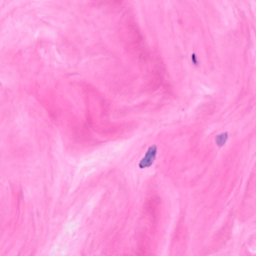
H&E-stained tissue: Breast